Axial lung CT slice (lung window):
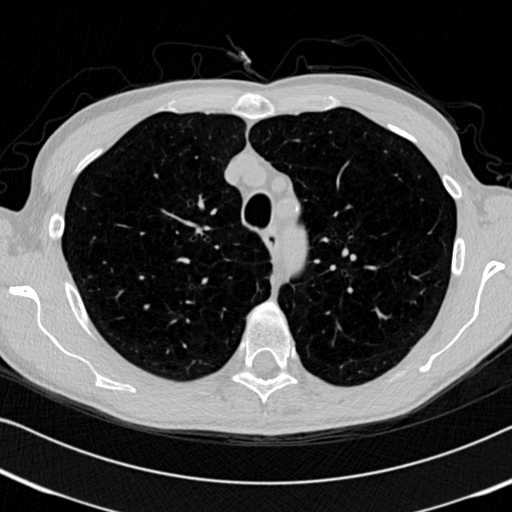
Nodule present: no